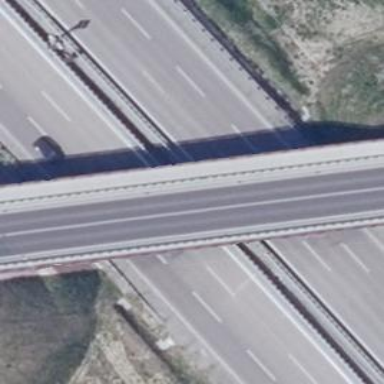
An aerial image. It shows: Bridge with beam structure.